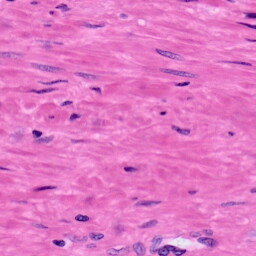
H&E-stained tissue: Prostate